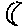
Label: moon